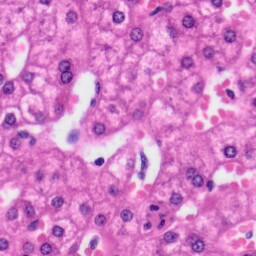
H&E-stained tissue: Liver